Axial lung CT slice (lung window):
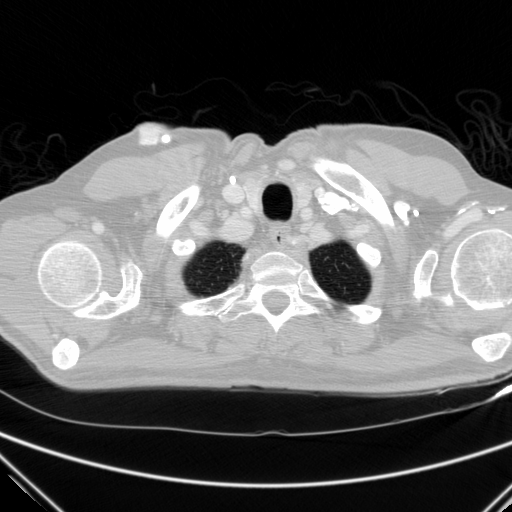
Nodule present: no